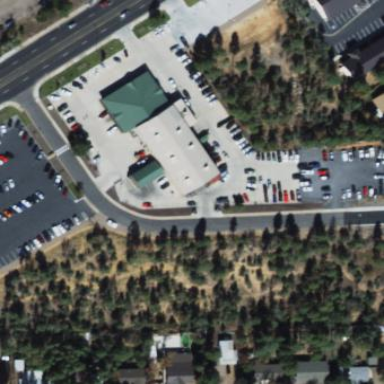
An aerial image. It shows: Retail building that houses car shop.